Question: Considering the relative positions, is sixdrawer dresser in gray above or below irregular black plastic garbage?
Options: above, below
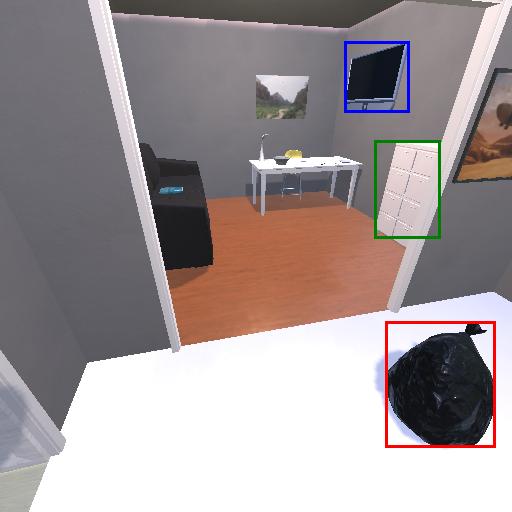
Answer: above